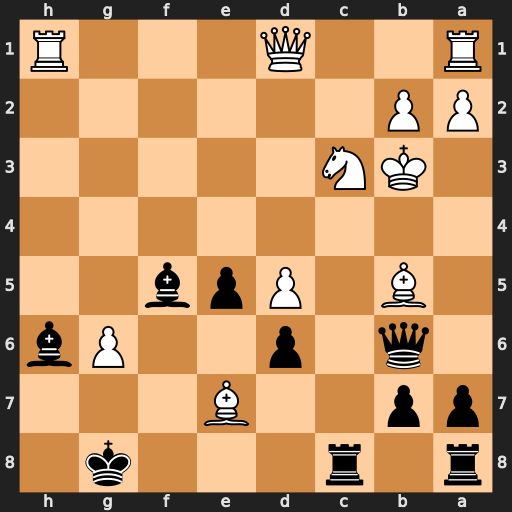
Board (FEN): r1r3k1/pp2B3/1q1p2Pb/1B1Ppb2/8/1KN5/PP6/R2Q3R
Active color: b
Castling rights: -
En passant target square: -
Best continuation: Rxc3+ bxc3 Qxb5+ Ka3 Qc5+